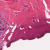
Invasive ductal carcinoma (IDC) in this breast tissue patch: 0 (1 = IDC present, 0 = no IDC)